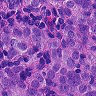
Metastatic tissue present: yes